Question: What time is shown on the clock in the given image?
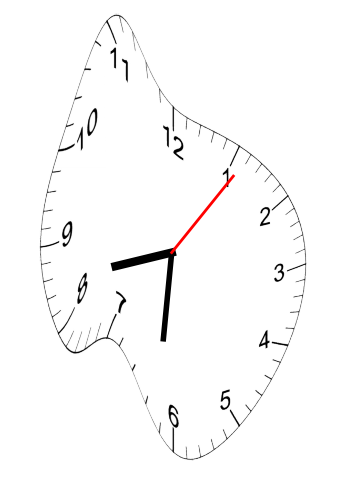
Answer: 08:31:06